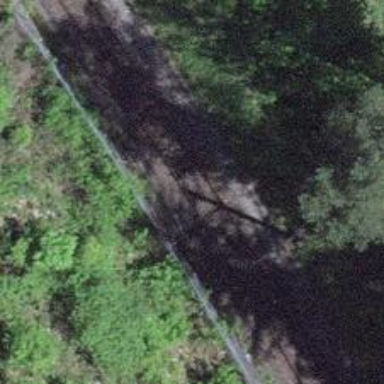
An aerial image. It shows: Single railway track with electrified contact line.